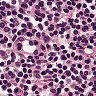
Metastatic tissue present: no